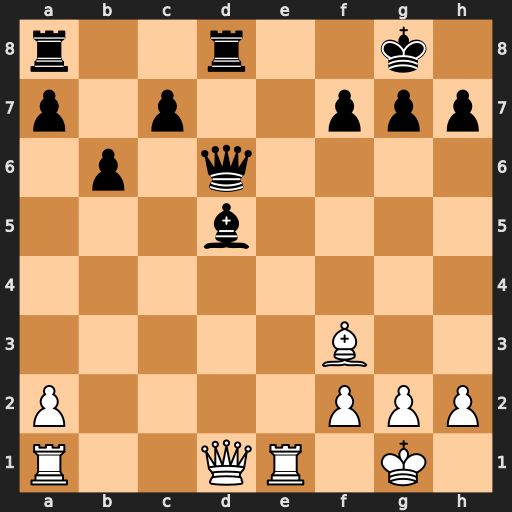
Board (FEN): r2r2k1/p1p2ppp/1p1q4/3b4/8/5B2/P4PPP/R2QR1K1
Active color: w
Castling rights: -
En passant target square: -
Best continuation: Bxd5 Qxd5 Re8+ Rxe8 Qxd5